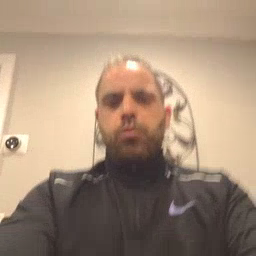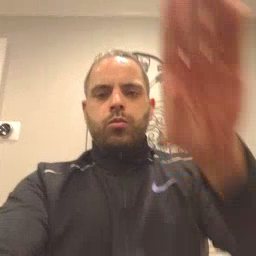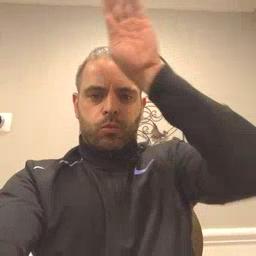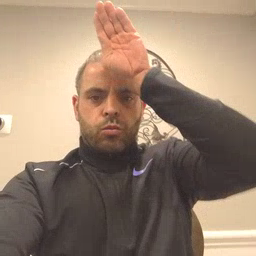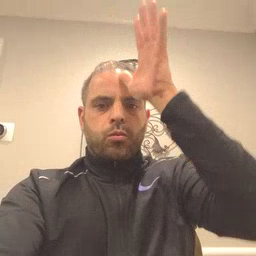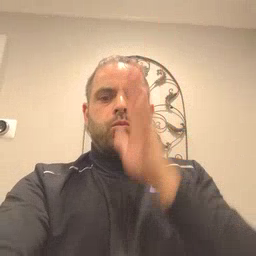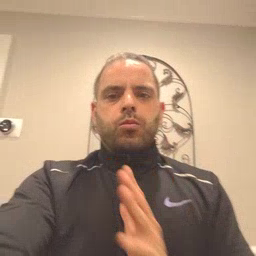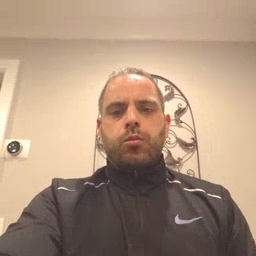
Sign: fireman